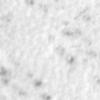
Label: no_change